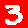
Digit: 3